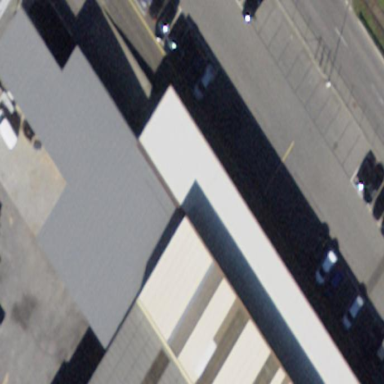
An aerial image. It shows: View of roof of building.